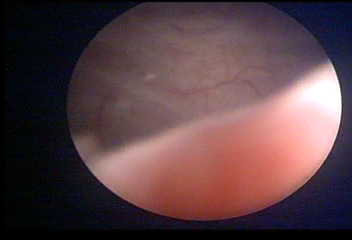
Modality: WLC
Class: Normal mucosa
Bladder cancer association: No